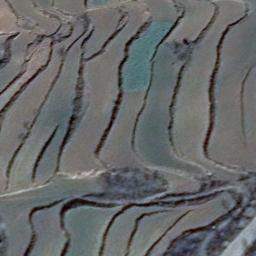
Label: terrace